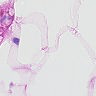
Metastatic tissue present: no